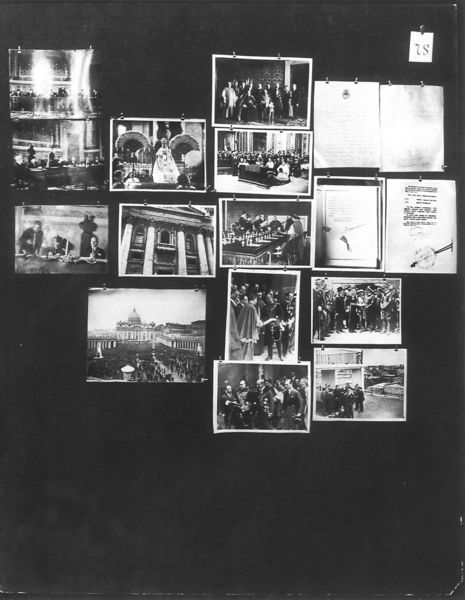
Titel: Mnemosyne (Bilderatlas, Fotos der Tafeln)
Künstler: Aby Warburg
Institution: London, The Warburg Institute Archive ©
Schlagwörter: dunkel, weiß, frauen, menschen, grau, schwarz, säule, säulen, gebäude, leute, alt, anzüge, wand, architektur, porträt, kirche, personen, schwarzer hintergrund, bilder, bücher, fotos, papier, querformat, architecture, bischof, cardinal, church, column, columns, crowd, men, military, papst, people, pope, soldaten, thron, white, women, black, dark, group, meeting, old, table, wall, pictures, screen, collage, fotografie, unterschrift, buch, rechteck, druck, schwarzweiss, reihe, rom, reihung, zahl, man, building, audienz, vatikan, umhänge, sammlung, heilige, light, siegel, urkunde, black and white, shadow, monochrome, photo, dokument, bright, letter, city, procession, bauwerke, petersdom, dome, rome, ordnung, notes, buildings, art, board, kurie, squares, aneinander, dokumente, fotografien, christian, photos, hanging, bar, images, scenes, royalty, photograph, photography, album, camera, retro, aufgehangen, crowds, text, photographs, collection, demonstration, posed, historic, montage, klemmen, pinnwand, vienna, exhibition, catholic, b&w, prints, 19th century, 18, pillars, schart, event, government, number, 20th century, edge, signing, panels, note, record, evidence, greeting, angepinnt, archive, capitol, 78, pediments, correspondence, events, bulletin board, snapshots, gatherings, inventory, pinned, dignitaries, achtzehn, pfauenwedel, moodboard, dokumnt, nru säulen, offizielle